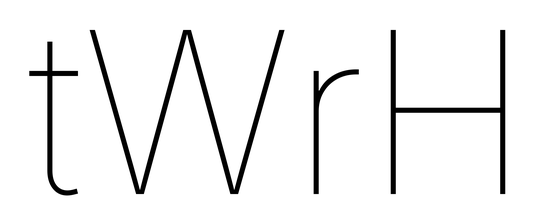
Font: Inter_Thin